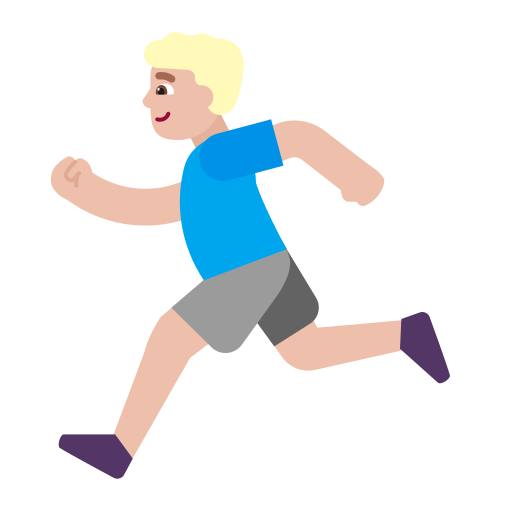
man running flat  light